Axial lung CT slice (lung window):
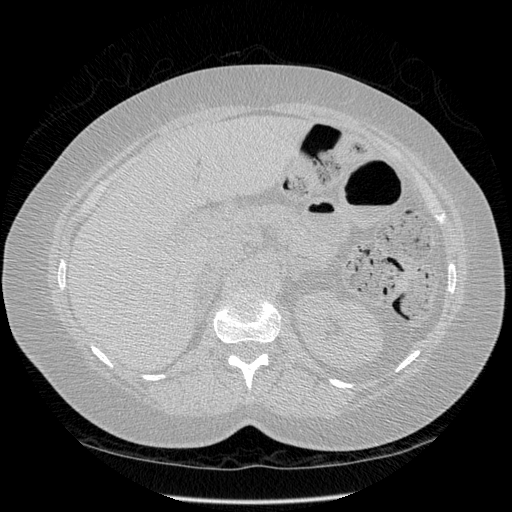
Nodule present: no